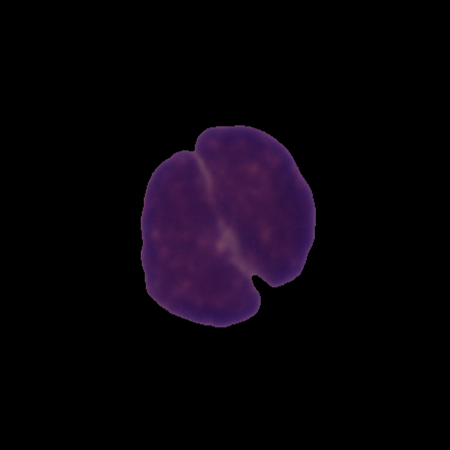
Label: healthy